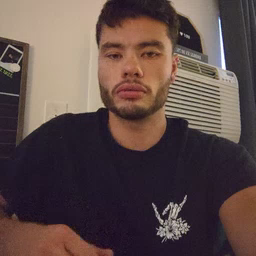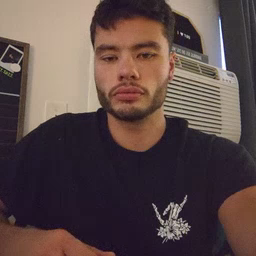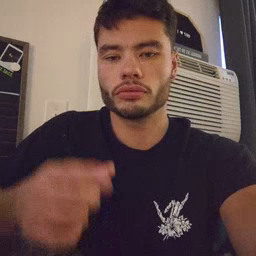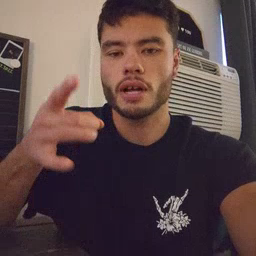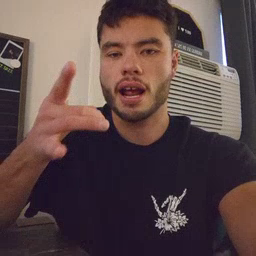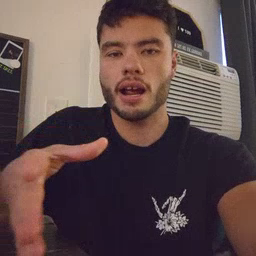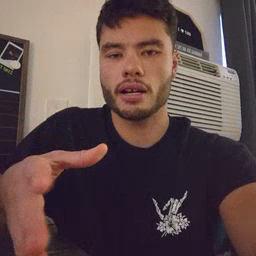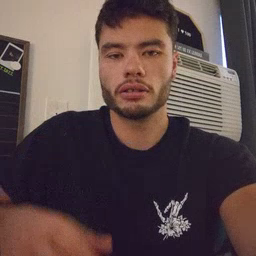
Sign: hate